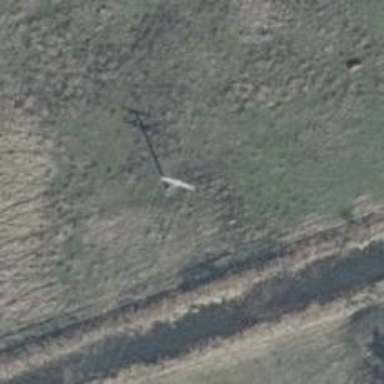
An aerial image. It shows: Minor power line.